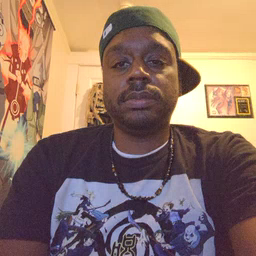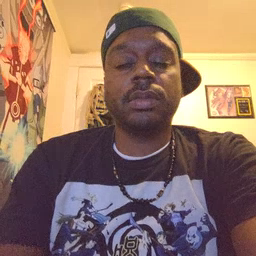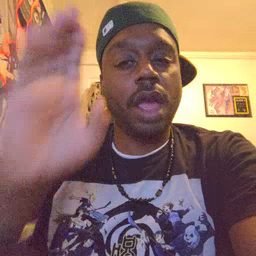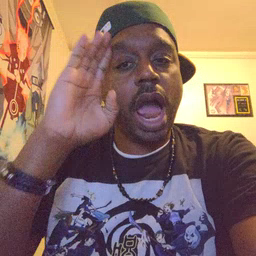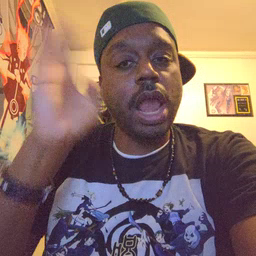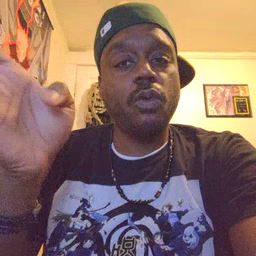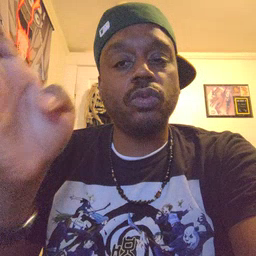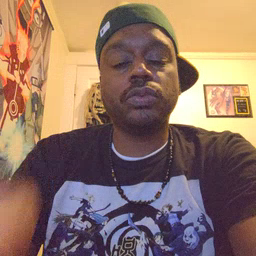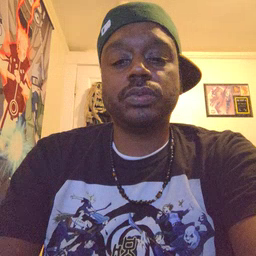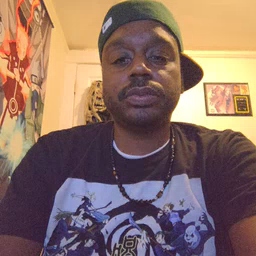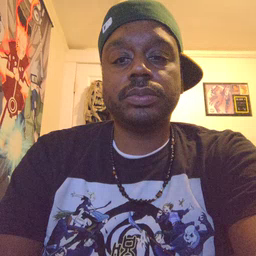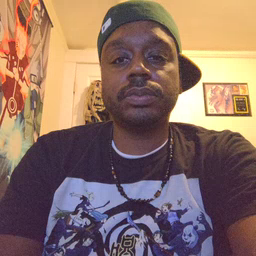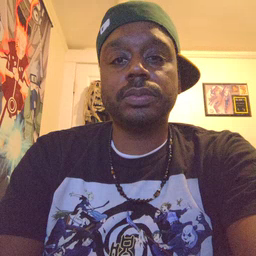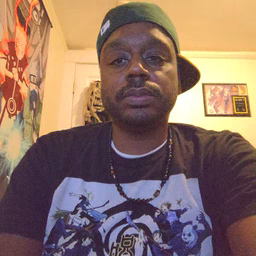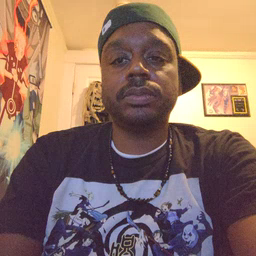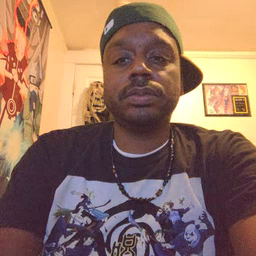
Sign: hello